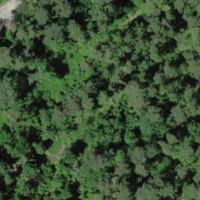
EUNIS habitat code: 41
Species observed at this site:
Euonymus europaeus